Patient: sex F, age 68
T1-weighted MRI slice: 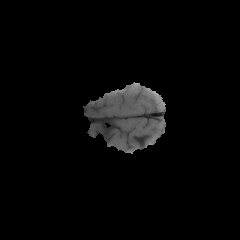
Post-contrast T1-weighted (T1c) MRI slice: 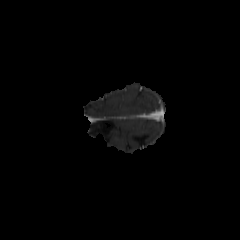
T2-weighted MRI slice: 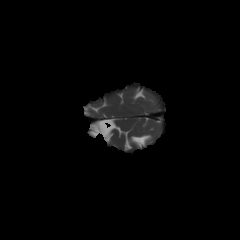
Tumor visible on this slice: no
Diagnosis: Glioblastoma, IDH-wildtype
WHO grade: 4